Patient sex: M
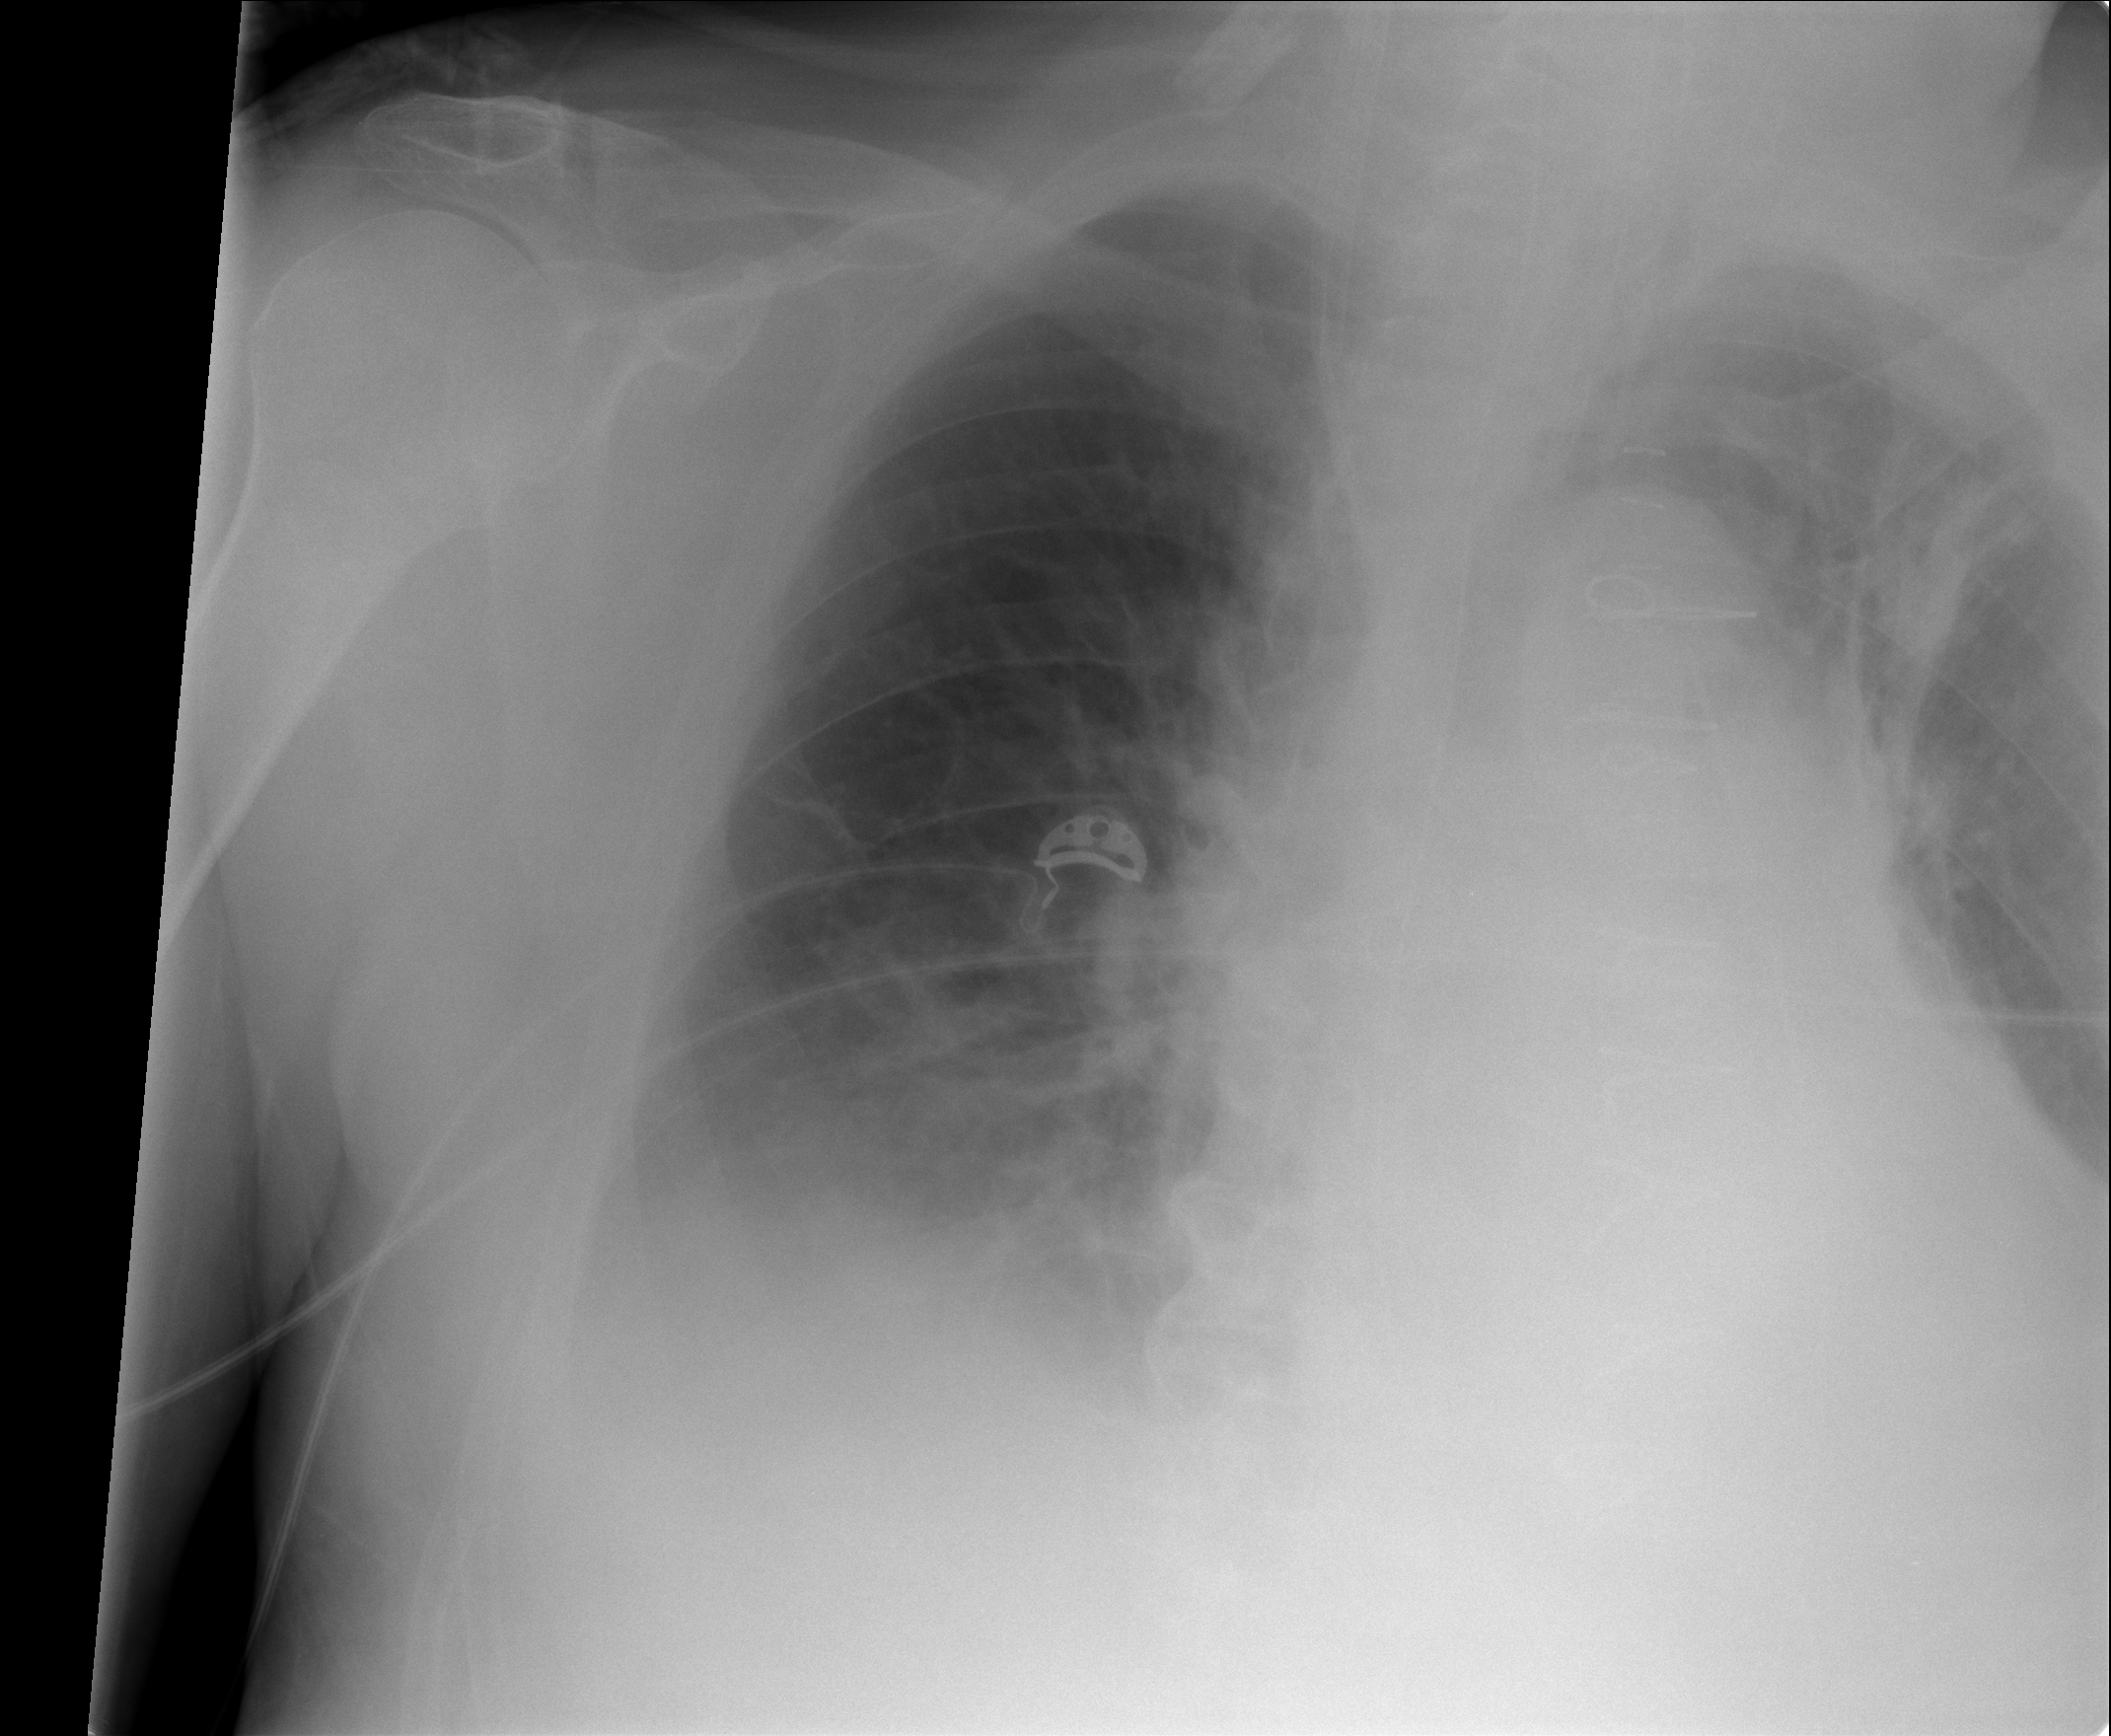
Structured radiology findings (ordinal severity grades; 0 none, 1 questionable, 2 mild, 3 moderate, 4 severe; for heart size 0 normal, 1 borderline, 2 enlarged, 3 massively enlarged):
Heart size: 2
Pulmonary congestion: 2
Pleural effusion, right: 2
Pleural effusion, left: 2
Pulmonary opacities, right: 0
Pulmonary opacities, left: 2
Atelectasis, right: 2
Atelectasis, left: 3